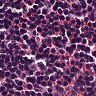
Metastatic tissue present: no